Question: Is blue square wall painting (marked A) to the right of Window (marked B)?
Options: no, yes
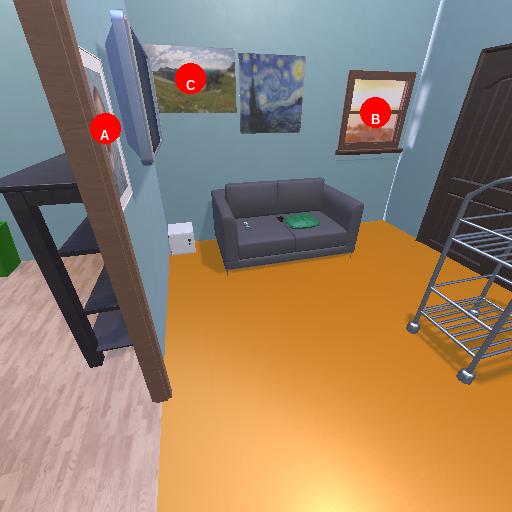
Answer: no